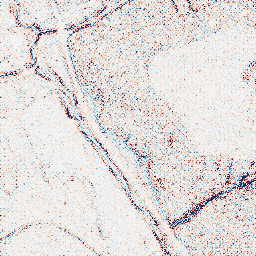
Category: edge_preserving
Decomposition family: bilateral
Decomposition parameters: d: 5
sigma_color: 50
sigma_space: 75
Upsampling method: regularized
Upsampling parameters: scale: 2
lambda_reg: 0.1
Upsampling scale: 2